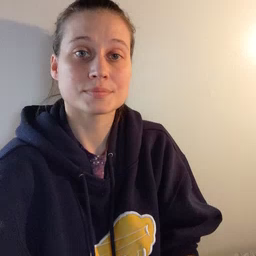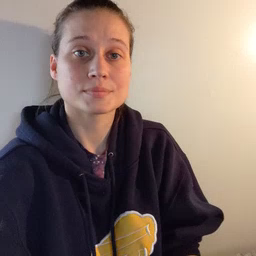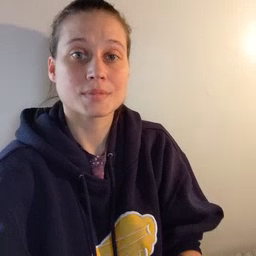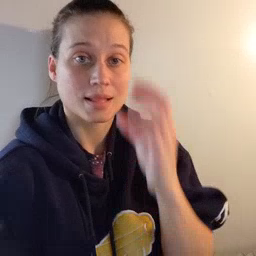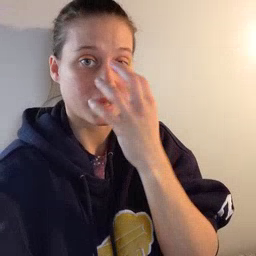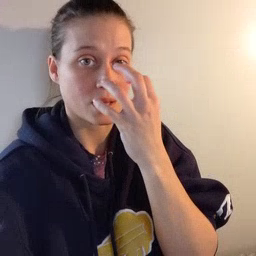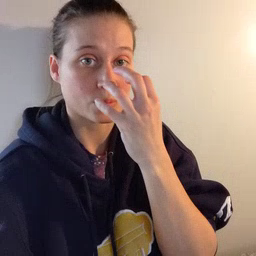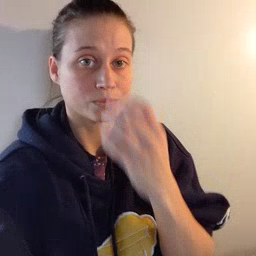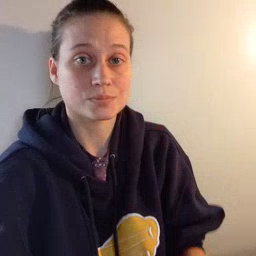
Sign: clown